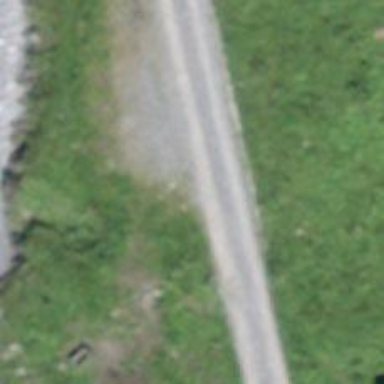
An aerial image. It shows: Gravel track with grade2 tracktype.